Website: lowes
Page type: delivery-shipping
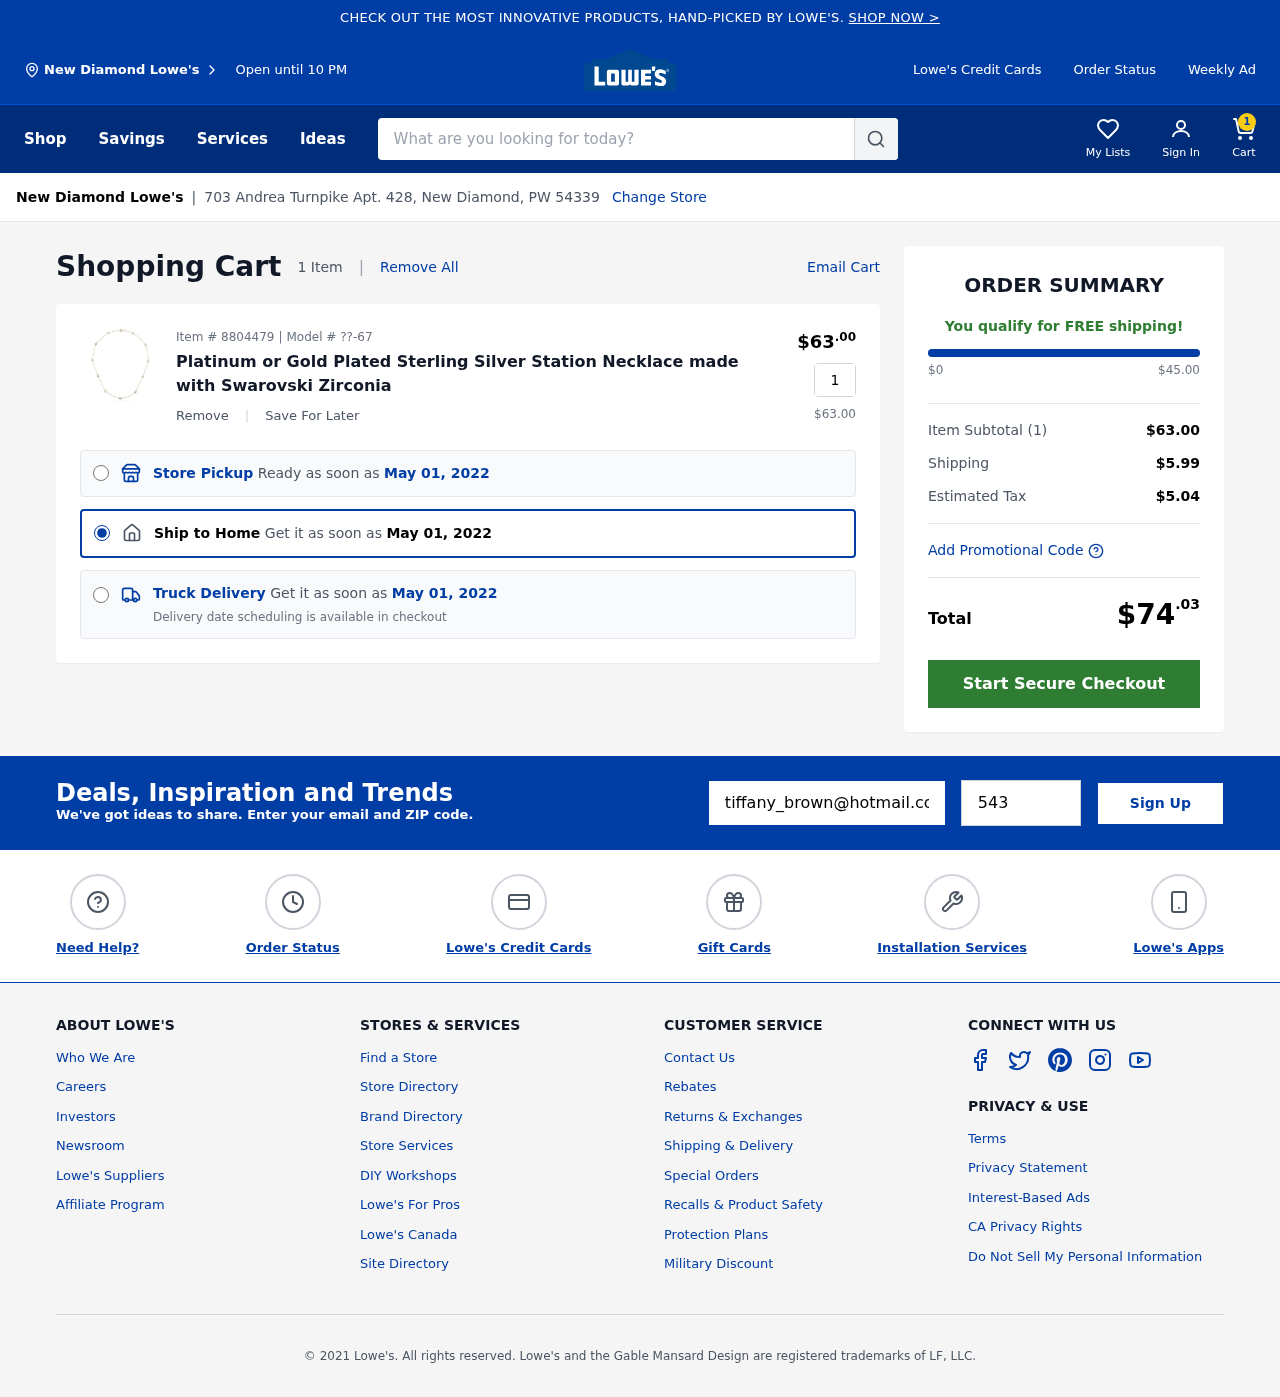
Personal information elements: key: PII_CITY
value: New Diamond
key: PII_EMAIL
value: tiffany_brown@hotmail.com
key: PII_POSTCODE
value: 54339
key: PII_STREET
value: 703 Andrea Turnpike Apt. 428
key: PII_CITY2
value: New Diamond
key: PII_CITY_STATE_ZIP
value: New Diamond, PW 54339
Product elements: key: PRODUCT1_NAME
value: Platinum or Gold Plated Sterling Silver Station Necklace made with Swarovski Zirconia
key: PRODUCT1_PRICE
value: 63
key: PRODUCT1_QUANTITY
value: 1
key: PRODUCT1_MODEL
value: ??-67
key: PRODUCT1_PRICE2
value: $63.00
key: PRODUCT1_ITEM_NUMBER
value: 8804479
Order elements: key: ORDER_NUM_ITEMS
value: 1
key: ORDER_DELIVERY_DATE
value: May 01, 2022
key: ORDER_DELIVERY_DATE2
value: May 01, 2022
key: ORDER_DELIVERY_DATE3
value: May 01, 2022
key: ORDER_SUBTOTAL
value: $63.00
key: ORDER_SHIPPING_COST
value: $5.99
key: ORDER_TAX
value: $5.04
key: ORDER_TOTAL
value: $74.03
Search elements: key: HEADER_SEARCH
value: What are you looking for today?